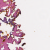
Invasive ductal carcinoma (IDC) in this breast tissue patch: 0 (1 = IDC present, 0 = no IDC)